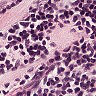
Metastatic tissue present: no